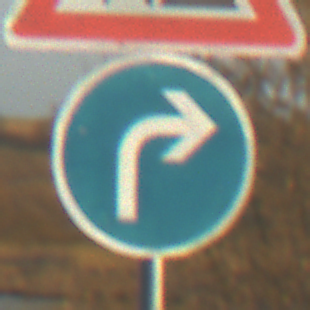
Verkehrszeichen: VorgeschriebeneFahrtrichtungRechts
Zusatzzeichen oben: Arbeitsstelle
Umgebung: Outdoor, RoadRail
Tageszeit: SunriseSunset
Wetter: PartlyCloudy
Licht: Natural
Jahreszeit: NotSpecified
Kontrast: HighContrast